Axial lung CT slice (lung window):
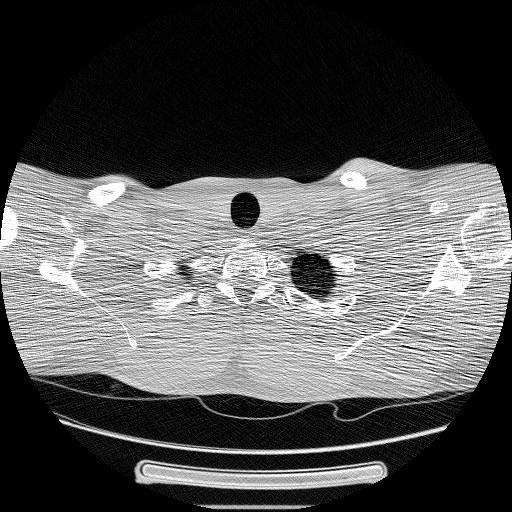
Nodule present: no